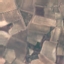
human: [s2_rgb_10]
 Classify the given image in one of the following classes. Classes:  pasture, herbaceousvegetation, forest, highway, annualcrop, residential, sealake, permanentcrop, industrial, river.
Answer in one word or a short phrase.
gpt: PermanentCrop